Question: '''
<TextBox x:Name="TextTextBox"
Text="{Binding Path=Text, Mode=TwoWay}"
TextWrapping="Wrap" />
.
.
.
<!--Button with some Command-->
<Button x:Name="SearchButton"
Content="Search"
HorizontalAlignment="Center"
Command="{Binding Command}"/>
'''
'''
public string Text
{
get
{
return ssModel.Text;
}
set
{
ssModel.Text = value;
OnPropertyChanged();
}
}
'''
When you press SearchButton, is performing Command which return List of ints (this ints are indexes to coloring in TextBox).
For example I've Text:
> LoremIpsumDolorSitAmet
Then I press SearchButton, Command return me for example list of three numbers {2, 5, 13}. Now I want to coloring TextTextBox characters on this positions so, I want to get something like:

And this is exactly what I want to get. Coloring text in TextTextBox on the specified possitions.
I change TextBox to RichEditBox and write DependencyProperty to bind control with property in View Model. This is class with :
'''
public class RichTextC : DependencyObject
{
public static string GetRichText(DependencyObject obj)
{
return (string)obj.GetValue(RichTextProperty);
}
public static void SetRichText(DependencyObject obj, string value)
{
obj.SetValue(RichTextProperty, value);
}
public static readonly DependencyProperty RichTextProperty =
DependencyProperty.Register("RichText", typeof(string), typeof(RichTextC), new PropertyMetadata(string.Empty, callback));
private static void callback(DependencyObject d, DependencyPropertyChangedEventArgs e)
{
var reb = (RichEditBox)d;
reb.Document.SetText(TextSetOptions.FormatRtf, (string)e.NewValue);
}
}
'''
And at MainPage.xaml:
'''
<RichEditBox local:RichTextC.RichText="{Binding MyRichText, Mode=TwoWay}"
Margin="0,30,0,0""/>
'''
But I have a another problem, because this DependencyProperty bind only in one way. When I set text/content of property at View Model control RichEditBox at MainPage will be notify and show new text. But when I change content of RichEditBox at MainPage it does not notify property in View Model - so binding from View to View Model does not work.
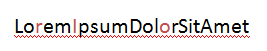
Answer: The TextBox doesn't support multi-coloured text. If you want editable coloured text you'll need to use the RichEditBox instead.
However, there isn't a direct way to bind to the text of a RichEditBox. You can set the text and its character formatting programatically through the RichEditBox's <URL> interfaces. For example, the following will set position 2 to Red. You can loop through your list of ints to set all of its ranges before calling ApplyDisplayUpdates:
'''
ITextDocument doc = rtb.Document;
ITextRange range = doc.GetRange(2,3);
range.CharacterFormat.ForegroundColor = Windows.UI.Colors.Red;
rtb.Document.ApplyDisplayUpdates();
'''
The other possibility would be to create a string with RTF codes in it and set that with ITextDocument.<URL>.
If you want to bind the Text you can create an attached property which accepts the RTF and calls SetText or which accepts your own simpler mark-up script and calls ITextRange.CharacterFormat.ForegroundColor. Either way it would be similar to what I demonstrated to bind HTML to a WebView in my blog entry <URL>